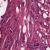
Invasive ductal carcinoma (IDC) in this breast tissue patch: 1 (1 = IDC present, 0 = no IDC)